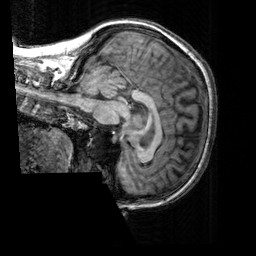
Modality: T1w
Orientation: sagittal
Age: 53
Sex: female
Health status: healthy
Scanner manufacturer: siemens
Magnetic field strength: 3 T
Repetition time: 2.3 s
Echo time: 0.00303 s